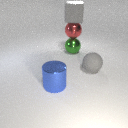
large green metal sphere below large gray rubber cube